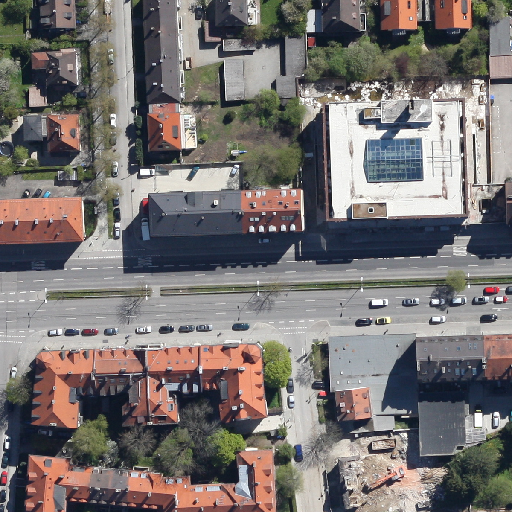
Referring expression: car driving on the road